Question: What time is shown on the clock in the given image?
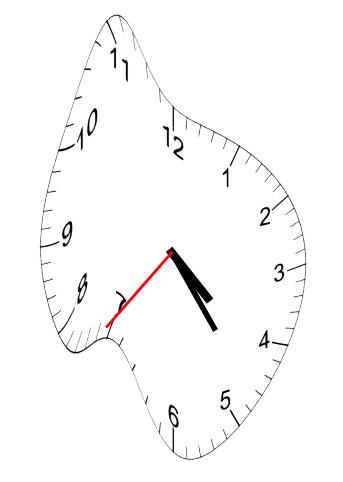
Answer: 04:23:36